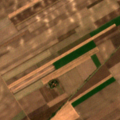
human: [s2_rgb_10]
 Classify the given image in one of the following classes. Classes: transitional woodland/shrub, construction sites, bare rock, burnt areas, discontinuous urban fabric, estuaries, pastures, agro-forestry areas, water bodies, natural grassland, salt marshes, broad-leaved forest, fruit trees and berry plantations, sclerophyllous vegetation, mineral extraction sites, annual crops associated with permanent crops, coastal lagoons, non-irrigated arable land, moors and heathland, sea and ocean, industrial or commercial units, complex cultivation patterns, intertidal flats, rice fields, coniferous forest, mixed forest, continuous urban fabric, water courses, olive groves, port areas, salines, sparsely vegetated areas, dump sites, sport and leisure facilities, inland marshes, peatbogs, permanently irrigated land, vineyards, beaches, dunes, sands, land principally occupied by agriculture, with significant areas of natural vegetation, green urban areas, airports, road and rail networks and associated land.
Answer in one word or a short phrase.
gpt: non-irrigated arable land